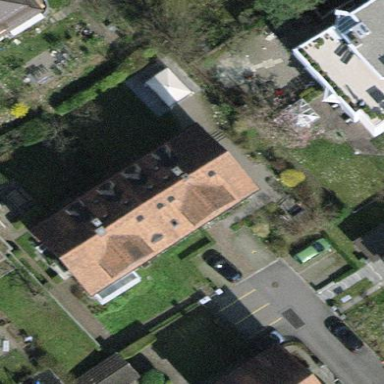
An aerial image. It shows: Semidetached house.